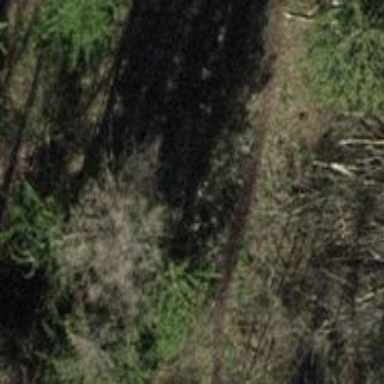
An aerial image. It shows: Path.